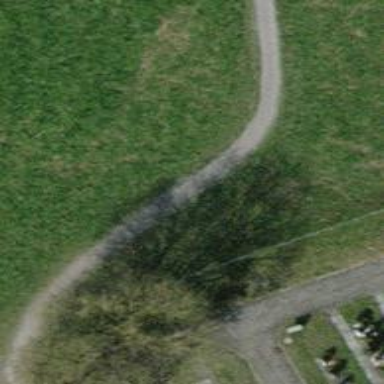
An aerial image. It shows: Track with fine gravel surface. The track has grade2 tracktype.